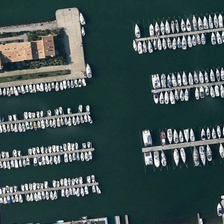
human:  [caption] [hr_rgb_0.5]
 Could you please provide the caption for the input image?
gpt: a yellow roofed house was built near the harbour .

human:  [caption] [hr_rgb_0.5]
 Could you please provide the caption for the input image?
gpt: many white ships are parked in the harbor .

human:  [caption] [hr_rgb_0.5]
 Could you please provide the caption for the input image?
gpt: many white ships are parked in the harbor .

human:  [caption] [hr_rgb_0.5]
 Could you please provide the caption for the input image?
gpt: a yellow roofed house was built near the harbour .

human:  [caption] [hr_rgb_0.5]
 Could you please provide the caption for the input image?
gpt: many white ships are parked in the harbor .